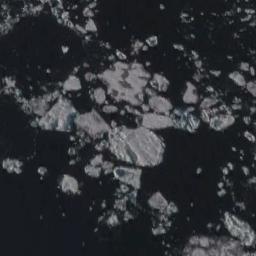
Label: sea_ice